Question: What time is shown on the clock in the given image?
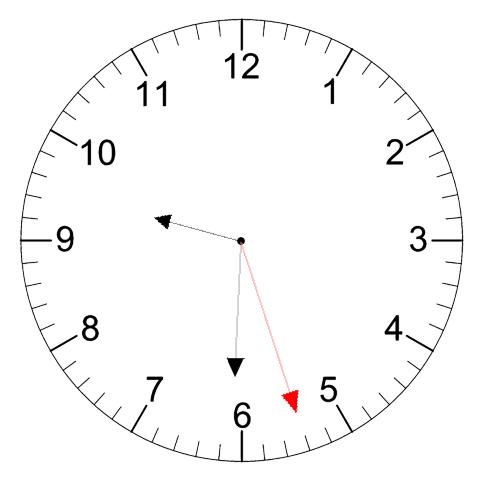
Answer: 09:30:27